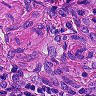
Metastatic tissue present: yes